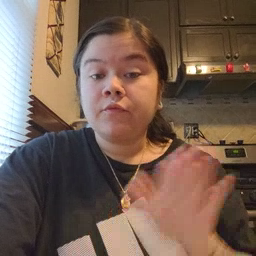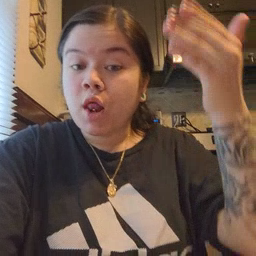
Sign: flag